Question: I am using array data to load a jqGrid with support for pagination. Without the pager property set, the grid loads the data, and looks like this:

The blue bar at the bottom is the pager element. But if the pager property is set, I am getting the following error:
'''
Uncaught TypeError: Cannot read property 'integer' of undefined jquery.jqGrid.min.js:131
> a.updatepager jquery.jqGrid.min.js:131
> U jquery.jqGrid.min.js:67
> M jquery.jqGrid.min.js:81
> (anonymous function) jquery.jqGrid.min.js:135
> jQuery.extend.each jquery-1.10.2.min.js:657
> jQuery.fn.jQuery.each jquery-1.10.2.min.js:266
> b.fn.jqGrid jquery.jqGrid.min.js:33
> createGrid
'''
Please help me find what I am doing wrong.
'''
<div>
<table id=grid></table>
<div id=grid_pager></div>
</div>
'''
'''
function createGrid(dataAsArray) {
$('#grid').jqGrid({
caption: caption,
colModel: getColumnModel(),
scrollOffset: 0,
hidegrid: true,
sortorder: 'desc',
recreateForm: true,
height: '100%',
pager: '#grid_pager'
rowNum: 10,
rowList: [5, 10, 20, 40, 80],
viewrecords: true,
multiselect: true,
datatype: 'local',
data: dataAsArray,
localReader: {
repeatitems: true,
cell: '',
id: 0
}
});
$('#grid').jqGrid('navGrid', { edit: true, add: false, del: false, position: 'left' });
.jqGrid('setGridParam', {
rowNum: 5,
rowList: [5, 10, 20, 30, 100, 500]
}).trigger('reloadGrid');
}
'''
'''
[
[ 246802, 'ab', 2, 'Invalid amount' ],
[ '', 12, 3, 'Invalid account' ],
...
]
'''
Your help is highly appreciated!
Thanks
Vivek Ragunathan
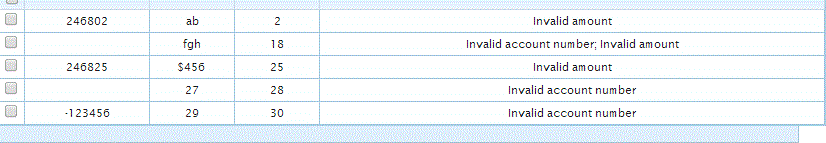
Answer: Such error occurs typically if one forget to include 'grid.locale-en.js' (or some other file from 'i18n' directory). The file is really required for jqGrid. You should include it before 'jquery.jqGrid.min.js' (or alternatively 'jquery.jqGrid.src.js'). If you forgot to include 'grid.locale-en.js' then <URL>
'''
fmt = $.jgrid.formatter.integer || {};
'''
will produce the error which you described because '$.jgrid.formatter' stay undefined (it will be defined <URL> and the expression '$.jgrid.formatter.integer' will generate the error.